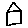
Label: house